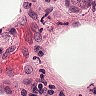
Metastatic tissue present: yes